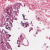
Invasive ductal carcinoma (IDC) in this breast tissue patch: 0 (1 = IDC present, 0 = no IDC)